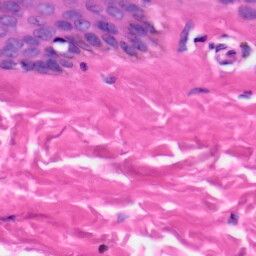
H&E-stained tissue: Skin